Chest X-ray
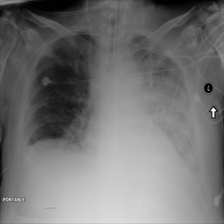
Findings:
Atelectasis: negative
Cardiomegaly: negative
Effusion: positive
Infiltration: positive
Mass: negative
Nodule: negative
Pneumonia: negative
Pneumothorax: negative
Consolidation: negative
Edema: negative
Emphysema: negative
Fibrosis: negative
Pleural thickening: negative
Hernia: negative